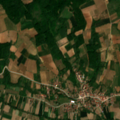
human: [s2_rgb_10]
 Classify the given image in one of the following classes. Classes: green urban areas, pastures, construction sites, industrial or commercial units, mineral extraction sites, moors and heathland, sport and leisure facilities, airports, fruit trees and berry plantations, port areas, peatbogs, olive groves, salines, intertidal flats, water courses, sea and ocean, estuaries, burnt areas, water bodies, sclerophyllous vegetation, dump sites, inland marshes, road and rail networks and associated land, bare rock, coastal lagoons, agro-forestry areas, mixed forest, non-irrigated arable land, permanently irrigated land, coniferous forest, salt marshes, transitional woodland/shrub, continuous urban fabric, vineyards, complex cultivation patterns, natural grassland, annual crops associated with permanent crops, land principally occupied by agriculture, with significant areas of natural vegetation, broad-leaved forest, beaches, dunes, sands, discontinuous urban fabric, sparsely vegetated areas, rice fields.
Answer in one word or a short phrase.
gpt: complex cultivation patterns, land principally occupied by agriculture, with significant areas of natural vegetation, broad-leaved forest